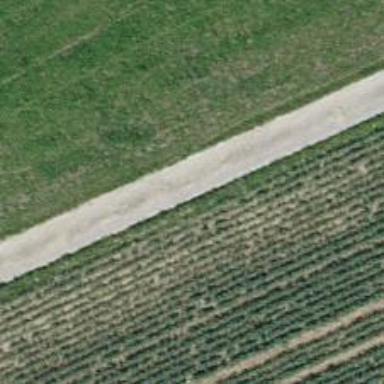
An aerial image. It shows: Track with grade 1 quality.